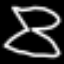
Label: hourglass